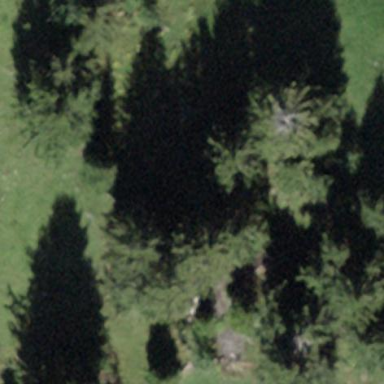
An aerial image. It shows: Forest area.